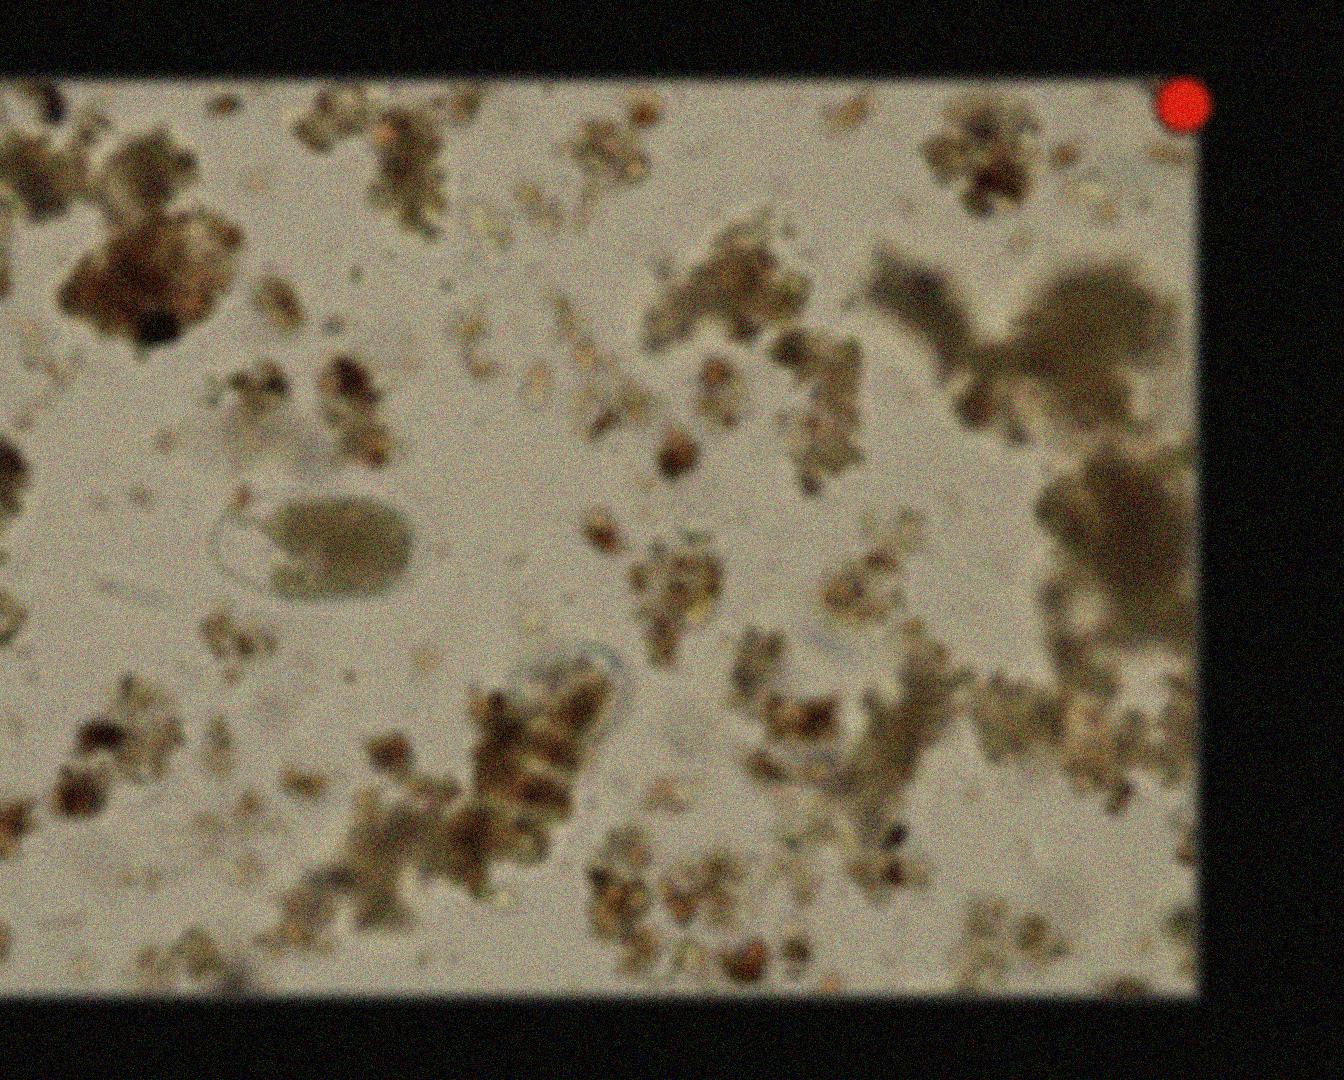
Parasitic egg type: Hookworm egg